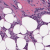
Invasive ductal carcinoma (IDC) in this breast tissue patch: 1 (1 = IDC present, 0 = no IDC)